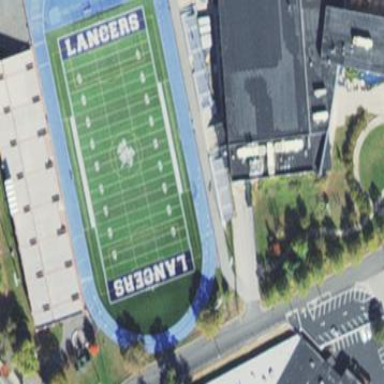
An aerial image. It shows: American football pitch with artificial turf surface for leisure land.